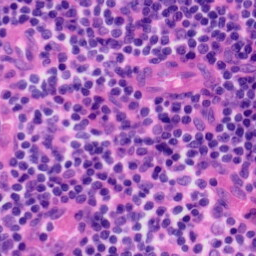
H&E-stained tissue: Tonsil